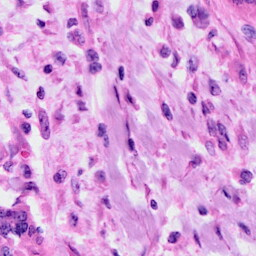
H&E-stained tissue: Cervix